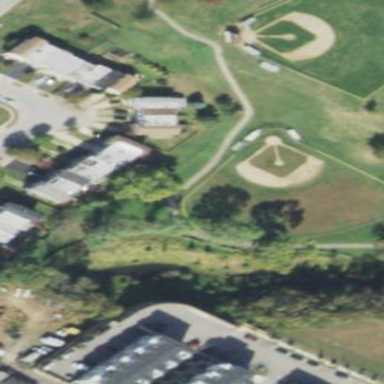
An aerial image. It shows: Baseball pitch for leisure land activities.